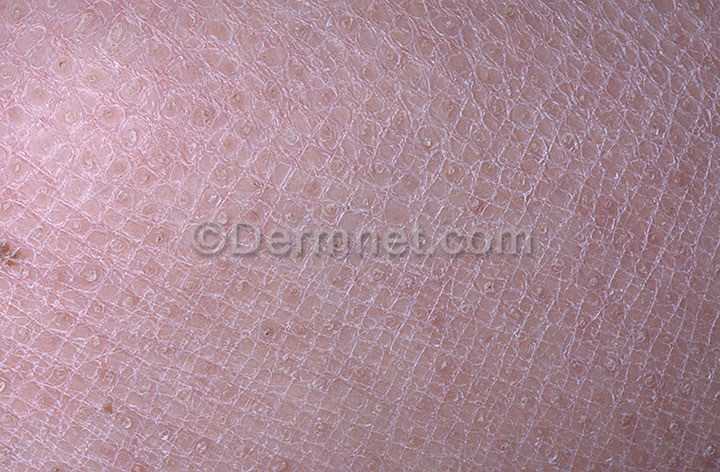
Disease: Atopic Dermatitis Photos